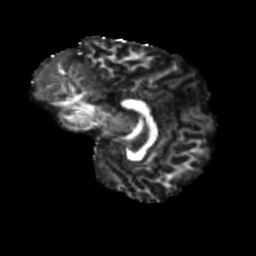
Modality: FA
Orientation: sagittal
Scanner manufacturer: siemens
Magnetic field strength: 3 T
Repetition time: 4 s
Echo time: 0.0594 s